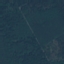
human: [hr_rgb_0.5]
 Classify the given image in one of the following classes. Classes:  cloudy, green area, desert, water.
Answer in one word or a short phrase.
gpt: green area